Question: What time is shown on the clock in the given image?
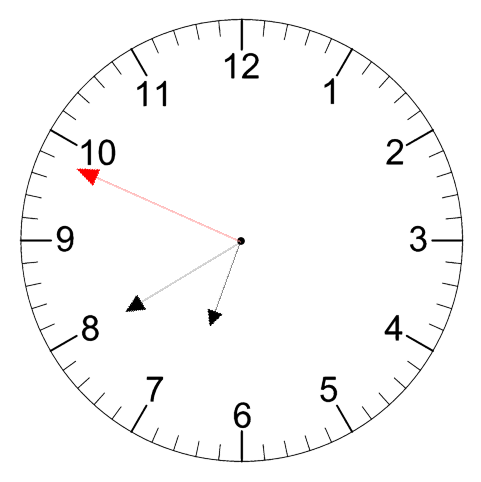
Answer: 06:39:49